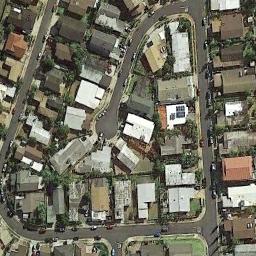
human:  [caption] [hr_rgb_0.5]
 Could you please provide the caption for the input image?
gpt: The dense residential is next to the road with some cars .

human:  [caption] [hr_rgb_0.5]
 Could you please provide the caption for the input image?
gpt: A dense residential area has lots of houses next to each other while some roads go through the residential area .

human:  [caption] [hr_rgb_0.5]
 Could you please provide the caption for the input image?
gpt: There are cars on both sides of the street .

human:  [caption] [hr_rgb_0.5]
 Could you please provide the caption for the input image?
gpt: There are many roads and neatly arranged houses and trees and many vehicles in densely populated areas .

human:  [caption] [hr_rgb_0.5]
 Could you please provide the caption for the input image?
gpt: There are many buildings arranged neatly on dense residential area .